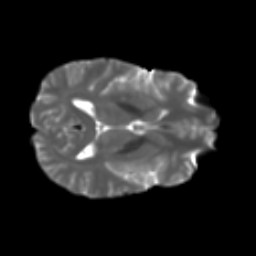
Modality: T2w
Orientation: axial
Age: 29
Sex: male
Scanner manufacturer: ge
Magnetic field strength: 3 T
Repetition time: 7.8 s
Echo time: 0.0607 s